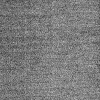
Atmospheric dust classification: dusty